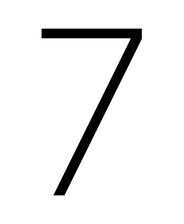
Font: Inter_ExtraLight